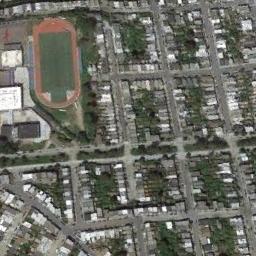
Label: ground_track_field